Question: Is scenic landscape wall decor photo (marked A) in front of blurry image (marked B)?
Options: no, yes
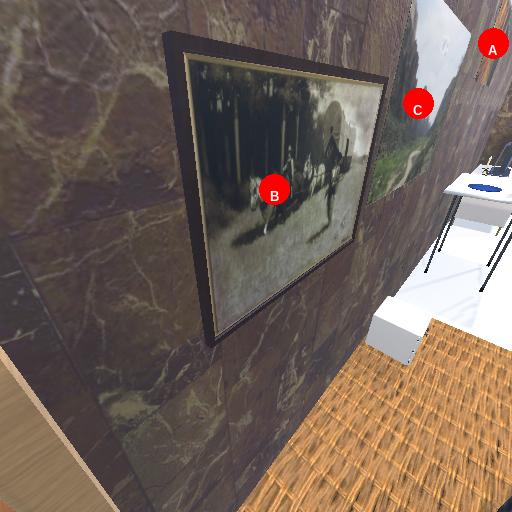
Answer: no